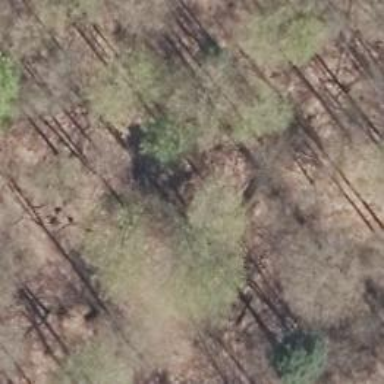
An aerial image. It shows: Hunting stand.